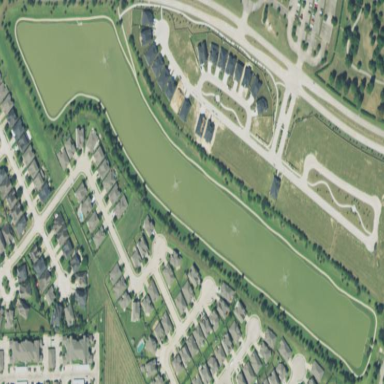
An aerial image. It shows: Detention basin with water.